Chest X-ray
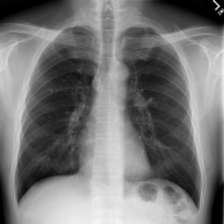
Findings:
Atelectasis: negative
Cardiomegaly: negative
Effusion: negative
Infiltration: negative
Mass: negative
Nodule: negative
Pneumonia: negative
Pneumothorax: negative
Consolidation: negative
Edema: negative
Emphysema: positive
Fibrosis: negative
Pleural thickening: negative
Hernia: negative